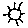
Label: sun